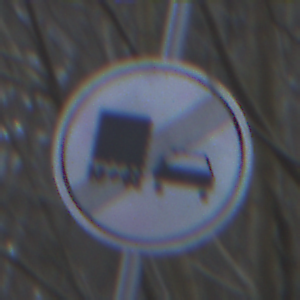
Verkehrszeichen: EndeUeberholverbotKraftfahrzeuge
Umgebung: Outdoor, Nature
Tageszeit: MorningAfternoon
Wetter: Overcast
Licht: Natural
Jahreszeit: Winter
Kontrast: LowContrast